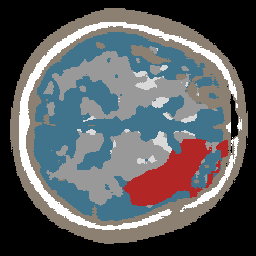
Label: lesion